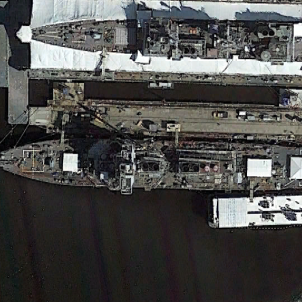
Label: Arleigh_Burke-class_destroyer